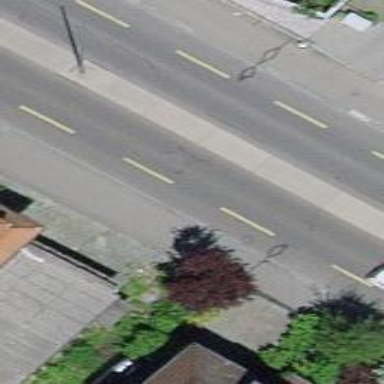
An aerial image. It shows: Secondary road with asphalt surface and designated cycle lane.